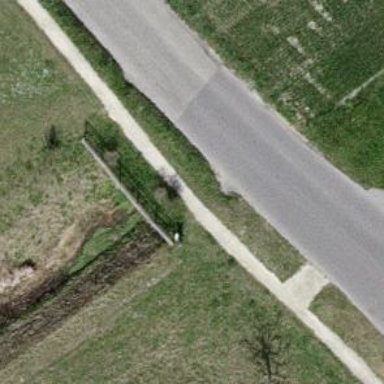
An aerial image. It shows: Culvert tunnel underneath ditch.